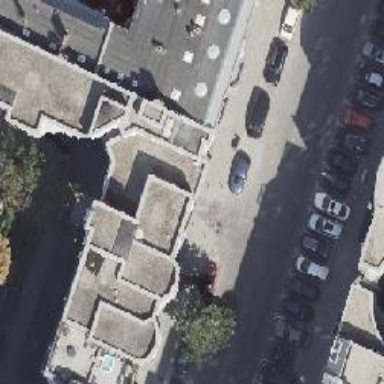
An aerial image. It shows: Parking entrance.